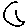
Label: moon